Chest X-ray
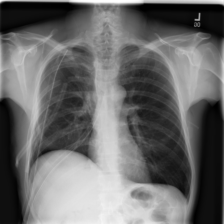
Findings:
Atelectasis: negative
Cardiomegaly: negative
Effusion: negative
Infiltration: negative
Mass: negative
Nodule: negative
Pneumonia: negative
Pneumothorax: positive
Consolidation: negative
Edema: negative
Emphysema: negative
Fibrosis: negative
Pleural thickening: negative
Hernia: negative